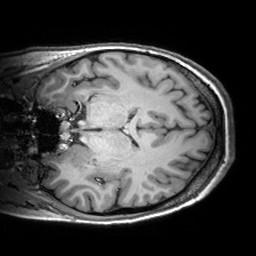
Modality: T1w
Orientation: coronal
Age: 33
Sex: female
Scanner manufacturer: siemens
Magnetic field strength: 3 T
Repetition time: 2.53 s
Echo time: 0.00299 s